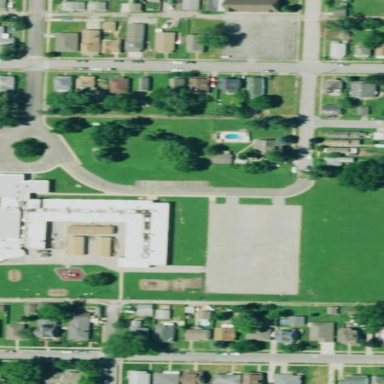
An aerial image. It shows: School.